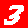
Digit: 3